Question: Hi Could someone please help me to understand how to layout table cell's components automatically while editing in iOS 6.0? I have set AutoLayout FALSE for UITableViewCell Autosizing option set to top right in Attributes Inspector! Cell's right side imageviews are overlapping by delete buttons. Please refer attached image. Following is the code for this. Is there anyway I can fix this issue?
'''
- (UITableViewCell *)tableView:(UITableView *)tableView cellForRowAtIndexPath:(NSIndexPath *)indexPath
{
PlayerCell *cell = (PlayerCell *)[tableView dequeueReusableCellWithIdentifier:@"PlayerCell"];
Player *player = [self.players objectAtIndex:indexPath.row];
cell.nameLabel.text = player.name;
cell.gameLabel.text = player.game;
cell.ratingImageView.image = [self imageForRating:player.rating];
return cell;
}
- (UIImage *)imageForRating:(int)rating
{
switch (rating)
{
case 1: return [UIImage imageNamed:@"1StarSmall.png"];
case 2: return [UIImage imageNamed:@"2StarsSmall.png"];
case 3: return [UIImage imageNamed:@"3StarsSmall.png"];
case 4: return [UIImage imageNamed:@"4StarsSmall.png"];
case 5: return [UIImage imageNamed:@"5StarsSmall.png"];
}
return nil;
}
- (void)tableView:(UITableView *)tableView commitEditingStyle:(UITableViewCellEditingStyle)editingStyle forRowAtIndexPath:(NSIndexPath *)indexPath
{
if (editingStyle == UITableViewCellEditingStyleDelete) {
[self.players removeObjectAtIndex:indexPath.row];
[tableView deleteRowsAtIndexPaths:@[indexPath] withRowAnimation:UITableViewRowAnimationFade];
}
}
'''
I have added following delegate methods and it works fine when I swipe the cell.
'''
-(void)tableView:(UITableView *)tableView willBeginEditingRowAtIndexPath:(NSIndexPath *)indexPath
{
PlayerCell *cell = (PlayerCell *)[tableView cellForRowAtIndexPath:indexPath];
cell.ratingImageView.hidden = YES;
}
- (void)tableView:(UITableView *)tableView didEndEditingRowAtIndexPath:(NSIndexPath *)indexPath
{
PlayerCell *cell = (PlayerCell *)[tableView cellForRowAtIndexPath:indexPath];
cell.ratingImageView.hidden = NO;
}
'''
...but this methods doesn't get invoked when I press editButtonItem Button! That's strange! I am missing something. I have added following method that gets invoked when Edit/Done button pressed but there is no way to detect the cell that will be selected for editing!
'''
- (void)setEditing:(BOOL)editing animated:(BOOL)animate
{
[super setEditing:editing animated:animate];
if(editing)
{
NSLog(@"editMode on");
}
else
{
NSLog(@"Done leave editmode");
}
}
'''
When user clicks left round button, is there anyway to add selector on that button click and get the cell index?

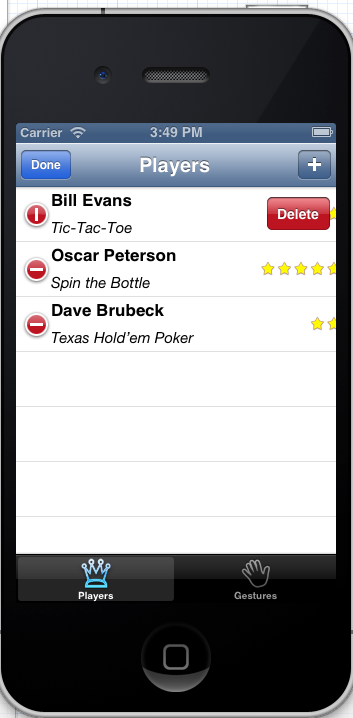
Answer: Your ratingImageView uses autoresizing masks to resize and position itself when you are not using AutoLayout. By default this means that the distance to the left and top is fixed and the size won't change.
When you toggle a cell to edit the contentView moved and resizes but your ratingImageView stays fixed to the top and left. You can visualize this by temporarily (for learning purposes) set a background color to the cells contentView and see how it resizes as you edit and delete the cell.
What you want is for your rating view to stay a fixed distance from the right edge instead of the left. You can either change this in InterfaceBuilder (where you do your XIBs or Storyboard) or in code by setting the autoresizingMask property of the ratingImageView.
---
Go to this tab

Change the autosizing like this

Or do it in code
'''
// in code you specify what should be flexible instead of what should be fixed...
[ratingImageView setAutoresizingMask:UIViewAutoresizingFlexibleLeftMargin];
'''